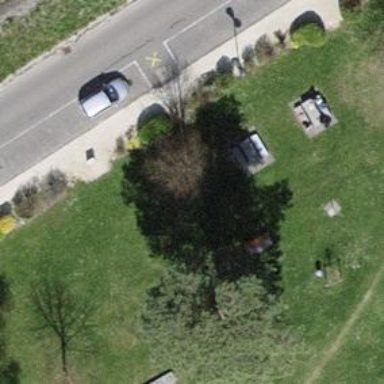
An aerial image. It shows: Picnic table located in leisure land area.